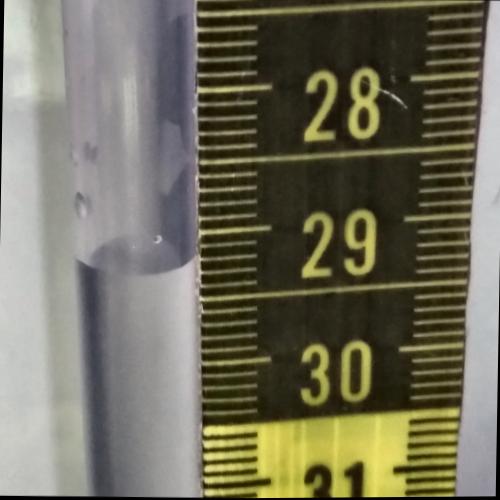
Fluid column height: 29.2 cm